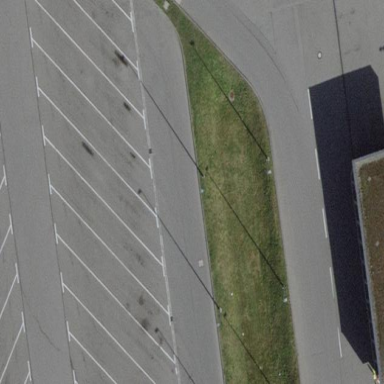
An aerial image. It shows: Parking area with surface.